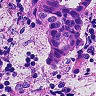
Metastatic tissue present: yes